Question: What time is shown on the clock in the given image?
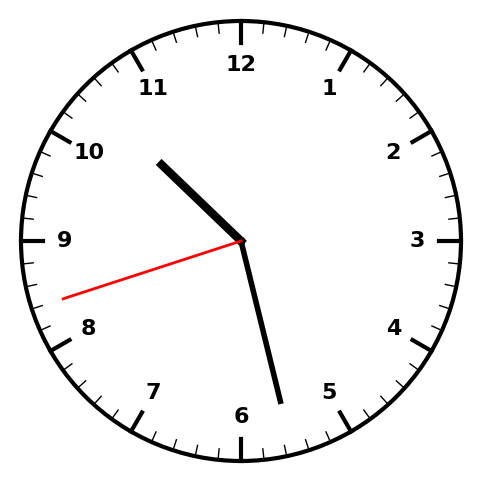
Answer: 10:27:42